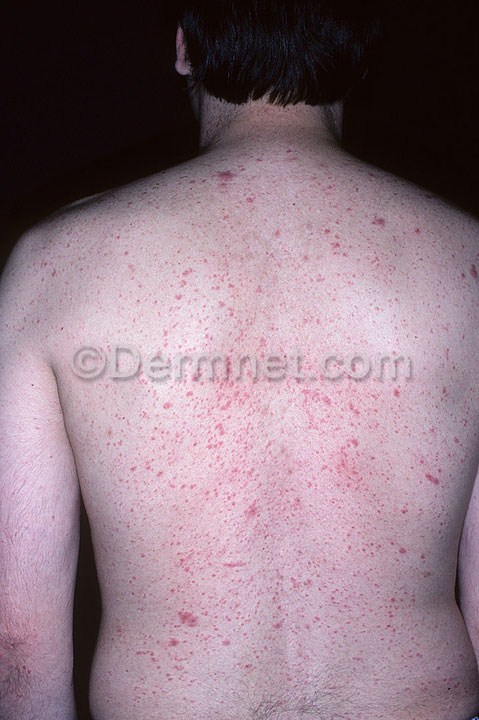
Disease: Psoriasis pictures Lichen Planus and related diseases